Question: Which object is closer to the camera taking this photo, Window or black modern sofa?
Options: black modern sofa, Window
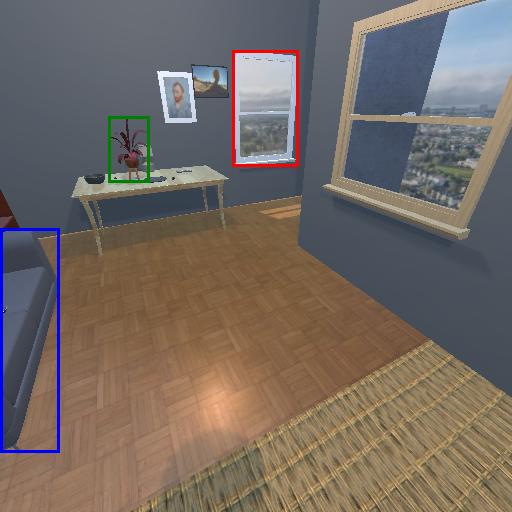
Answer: black modern sofa